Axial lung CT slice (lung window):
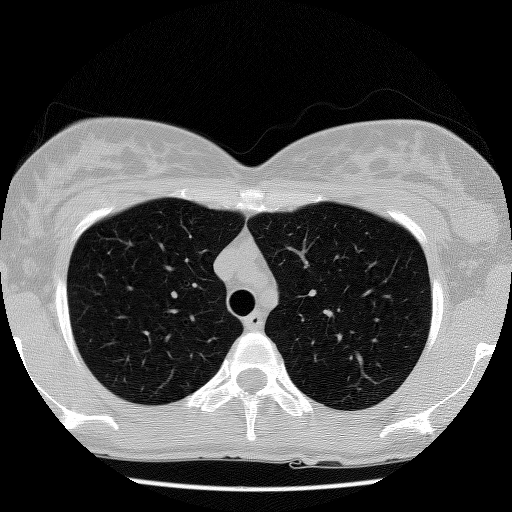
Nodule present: no